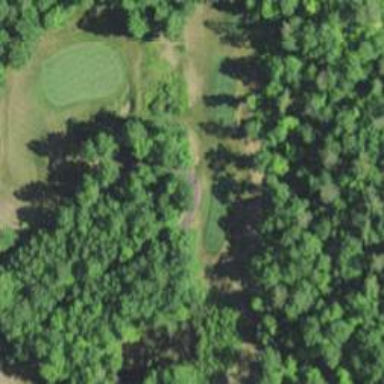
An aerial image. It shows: Pathway for golfing.